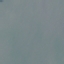
Land use / land cover class: SeaLake